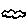
Label: cloud